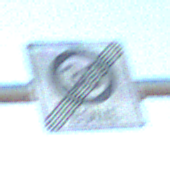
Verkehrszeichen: EndeZone30
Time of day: SunriseSunset
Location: Outdoor (Nature)
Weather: Clear
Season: NotSpecified
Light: Natural